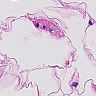
Metastatic tissue present: no